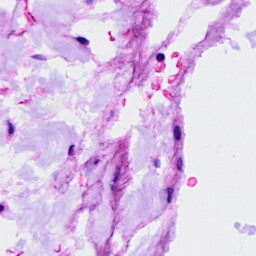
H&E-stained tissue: Ovarian